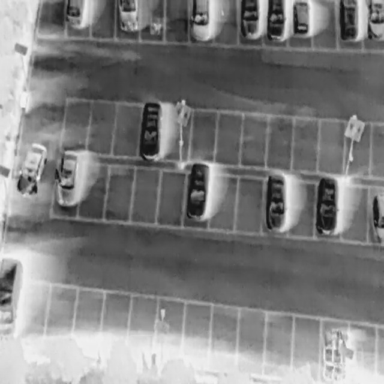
There are 16 objects shown in the infrared image, including 15 Cars, and an OtherVehicle.